Field crop: tomato
Growth stage: 2
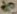
Species: solanum